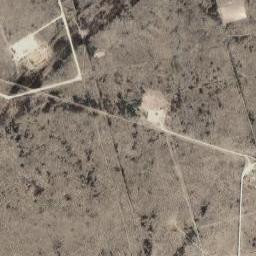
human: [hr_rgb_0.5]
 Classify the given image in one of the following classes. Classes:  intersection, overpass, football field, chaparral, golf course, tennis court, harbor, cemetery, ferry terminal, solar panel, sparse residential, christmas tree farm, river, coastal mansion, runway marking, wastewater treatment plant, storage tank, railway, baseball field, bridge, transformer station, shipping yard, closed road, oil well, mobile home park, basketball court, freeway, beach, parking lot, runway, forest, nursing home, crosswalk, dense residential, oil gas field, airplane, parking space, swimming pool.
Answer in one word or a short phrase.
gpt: oil gas field